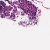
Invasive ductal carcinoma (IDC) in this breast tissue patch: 0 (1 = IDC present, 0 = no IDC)